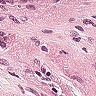
Metastatic tissue present: yes